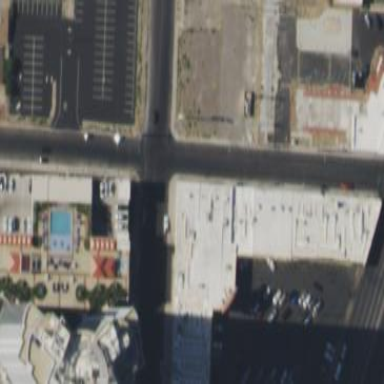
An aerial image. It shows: Flat-roofed retail building.